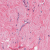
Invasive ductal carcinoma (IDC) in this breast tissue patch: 0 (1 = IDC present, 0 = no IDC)